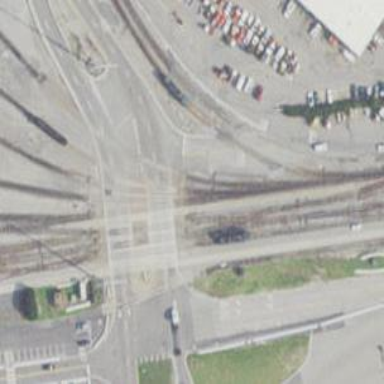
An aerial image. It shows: Railway level crossing.